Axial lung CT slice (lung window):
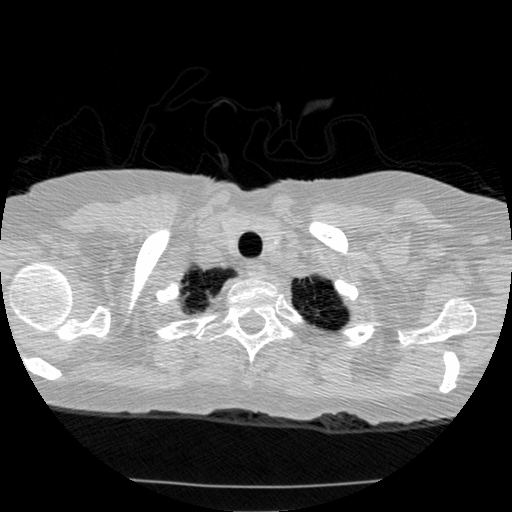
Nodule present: no